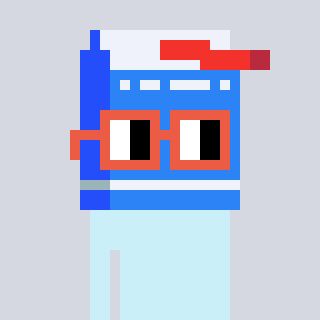
a pixel art character with square orange glasses, a milk-shaped head and a blue-colored body on a cool background